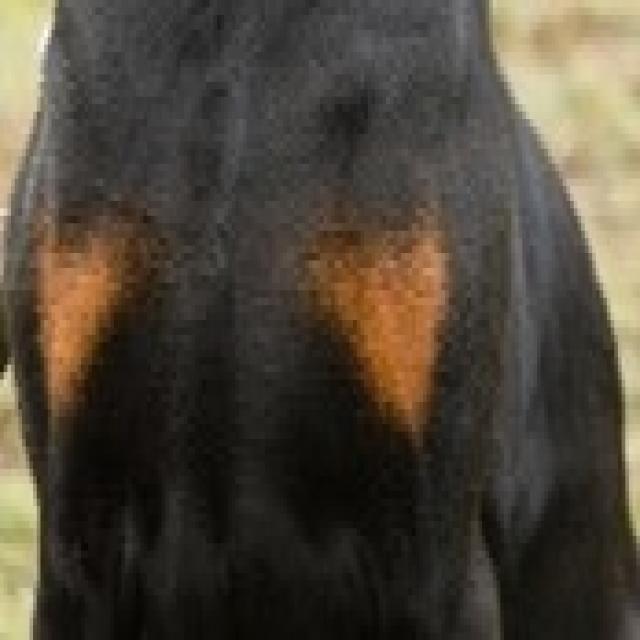
Healthy canine skin — no visible lesions, inflammation, or abnormalities. The skin and coat appear normal.